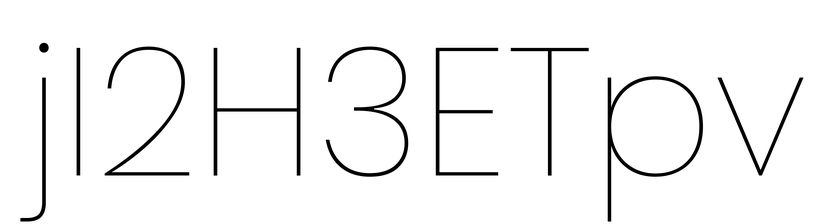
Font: Poppins-Thin